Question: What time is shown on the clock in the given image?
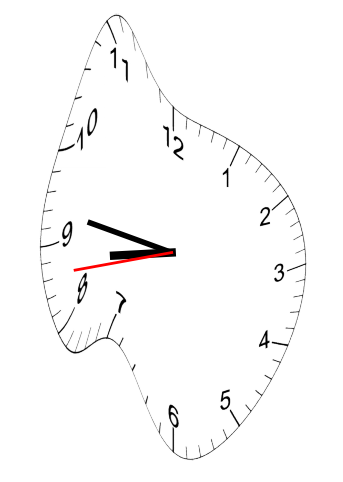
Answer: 08:46:43